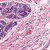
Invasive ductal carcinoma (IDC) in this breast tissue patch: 0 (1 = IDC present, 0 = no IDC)